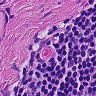
Metastatic tissue present: no